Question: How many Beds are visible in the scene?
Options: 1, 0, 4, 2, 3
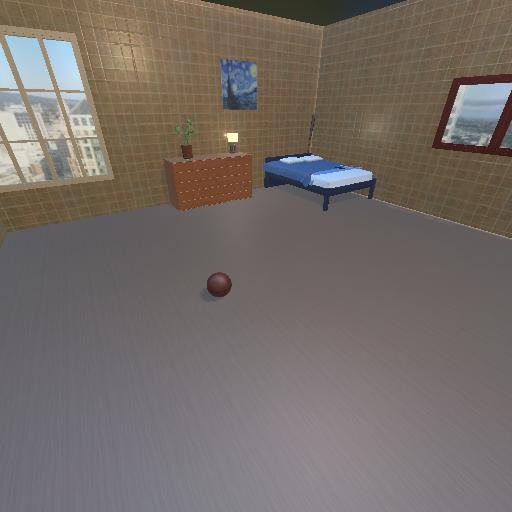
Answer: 1